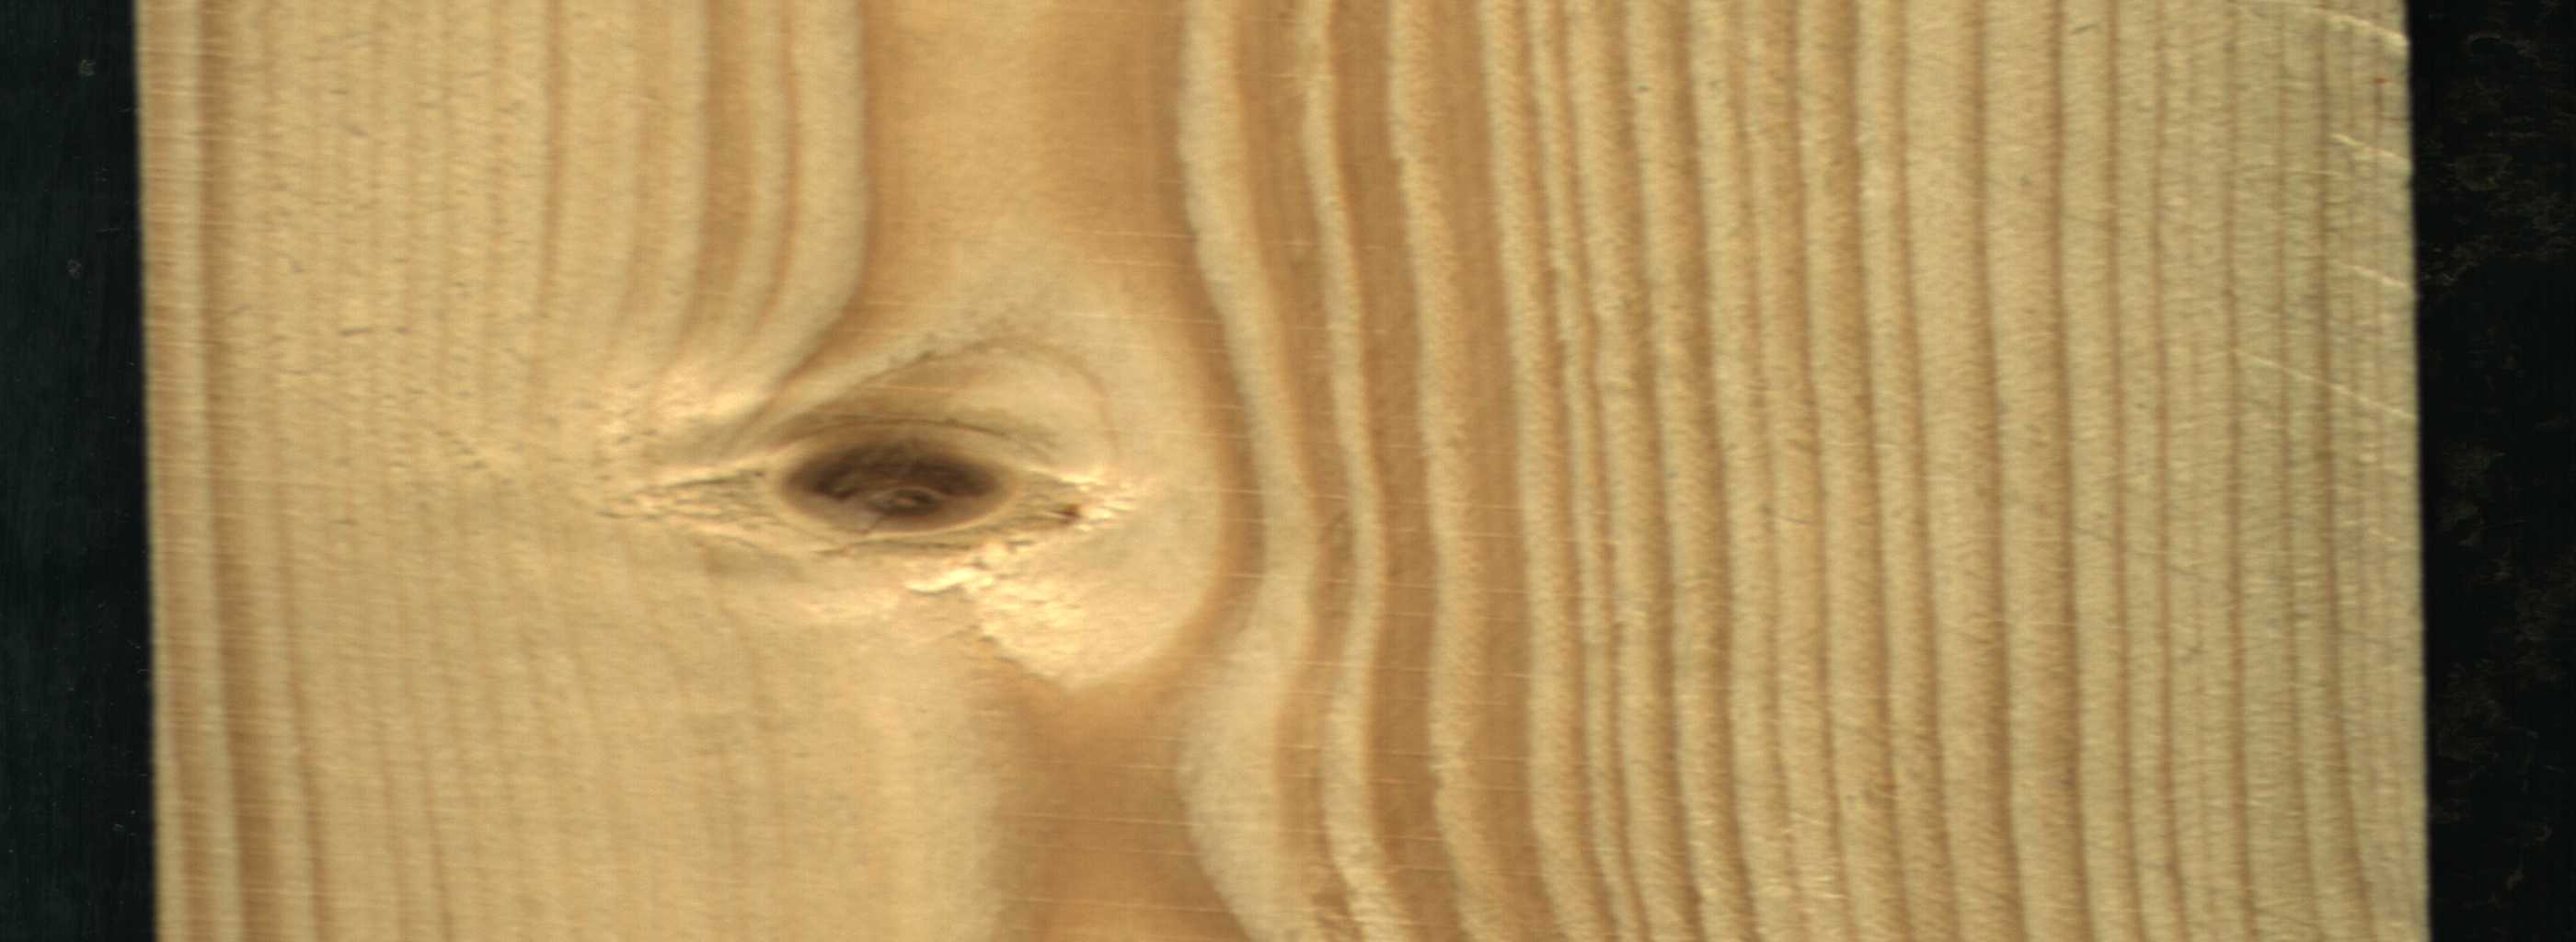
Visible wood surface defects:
Live_Knot